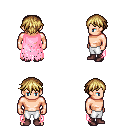
a pixel art fantasy rpg character, male body template, human, light skin, pink tattered cape, white pants, blonde short bangs hairstyle, maroon shoes, four views (front, back, left, right), 2x2 character sprite sheet, small pixel art, hard edges, no anti-aliasing